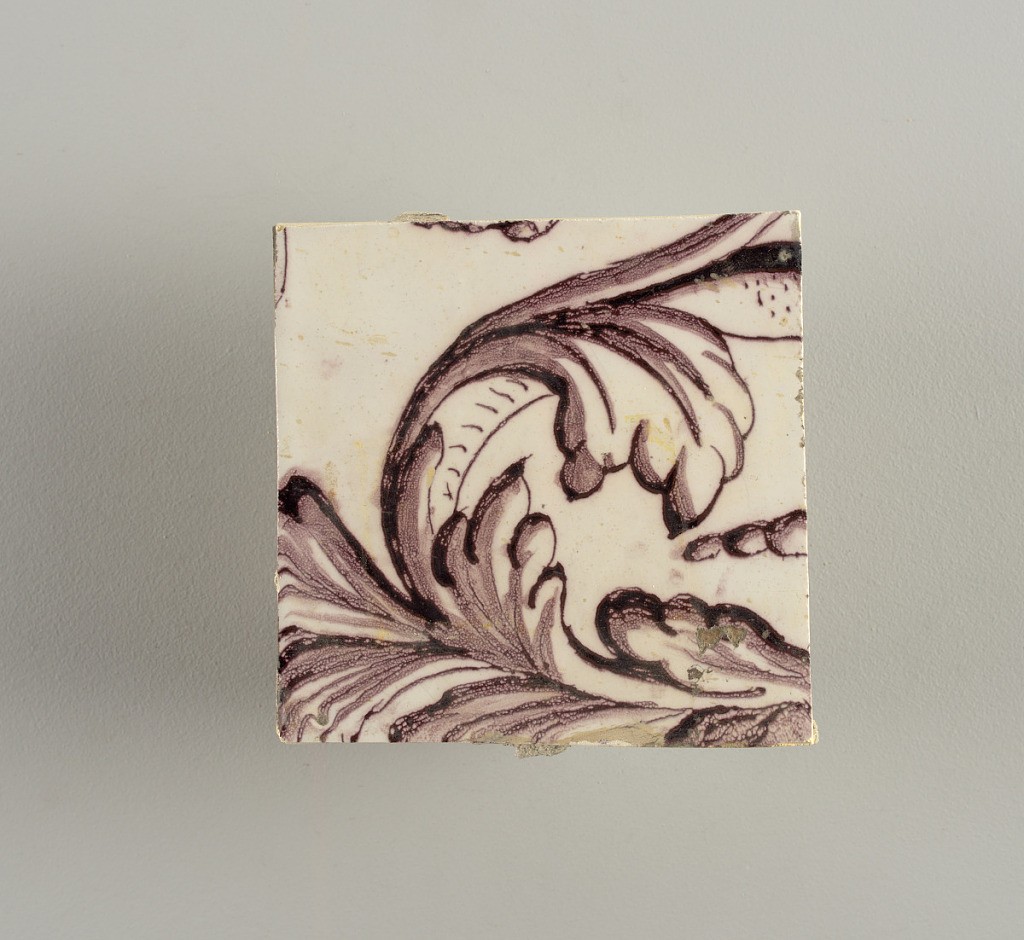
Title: Tile wall facing
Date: ca. 1725
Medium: Tin-glazed earthenware, underglaze
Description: Horizontal rectangle.  Thirty tiles wide and twenty-three tiles high with opening for fireplace eleven tiles wide and ten high.  Foliage arabesques disposed about three vertical axes from which are emphazised by urns at center and right, and at left by the figure of a standing woman carrying an infant on her arm and accompanied by two children.